Question: I want to shift the tooltip a few pixels to the right, so the arrow is in the center of the cell where the cursor is (currently, it's positioned at (0,0), that is, top left). This is my code:
'''
$("rect.cell").tooltip({
title: "hola",
placement: "top"
});
'''
and an image:

Ideally I'd like to do this using javascript, so I can update the number of pixels if I change the size of the cells.
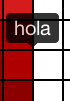
Answer: Here's a simple extension of nachocab's getPosition implementation that supports both regular HTML elements and SVG elements:
'''
getPosition: function (inside) {
var el = this.$element[0]
var width, height
if ('http://www.w3.org/2000/svg' === el.namespaceURI) {
var bbox = el.getBBox()
width = bbox.width
height = bbox.height
} else {
width = el.offsetWidth
height = el.offsetHeight
}
return $.extend({}, (inside ? {top: 0, left: 0} : this.$element.offset()), {
'width': width
, 'height': height
})
}
'''